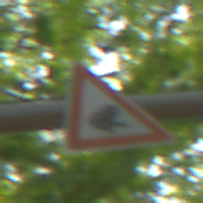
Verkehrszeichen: AmphibienwanderungLinks
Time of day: MorningAfternoon
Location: Outdoor (RoadRail)
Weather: Clear
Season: NotSpecified
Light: Natural